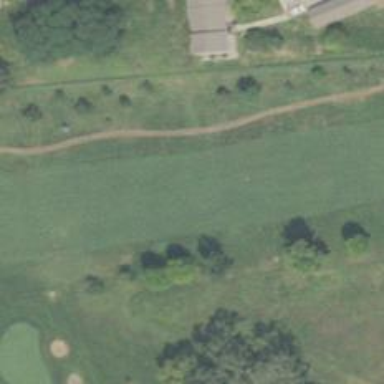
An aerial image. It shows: View of golf hole.